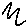
Label: zigzag